Question: When does the offer end?
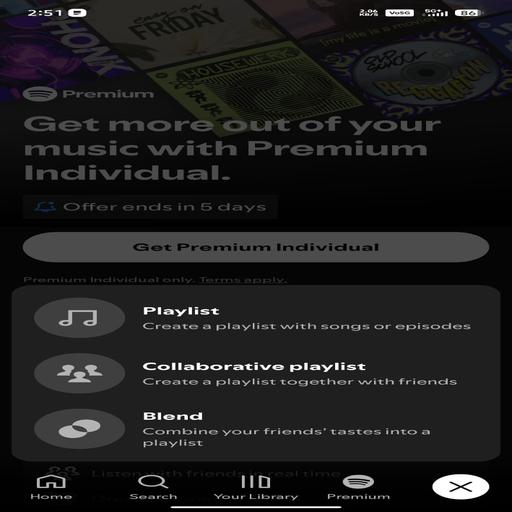
Answer: In 5 days